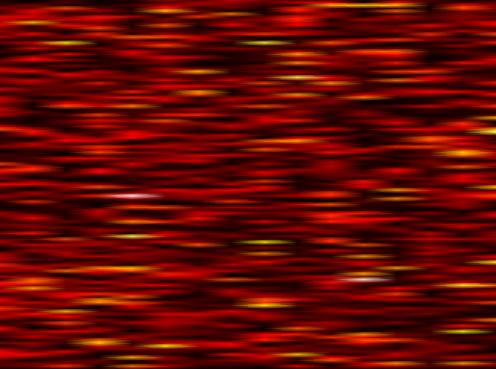
Label: UFMC